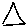
Label: triangle